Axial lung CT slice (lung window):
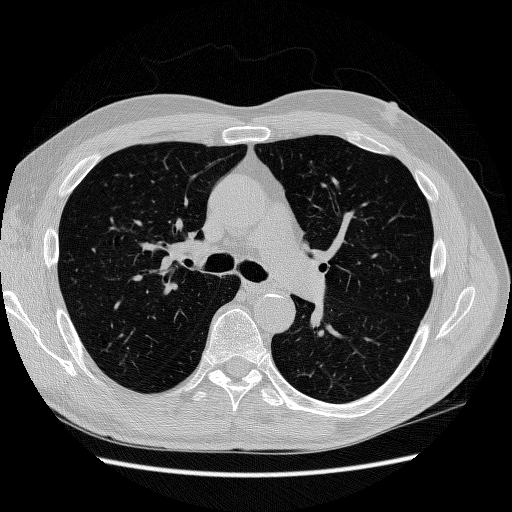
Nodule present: no